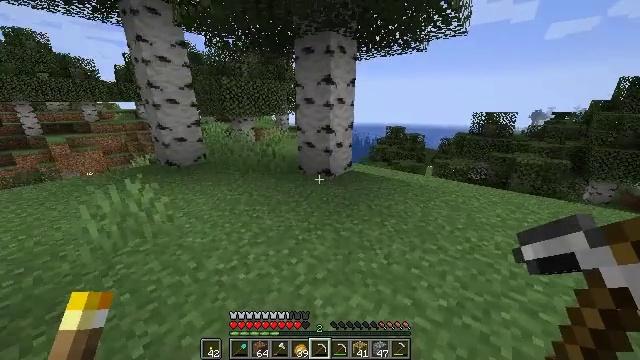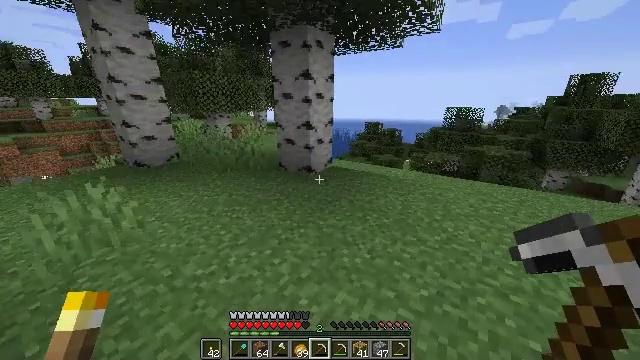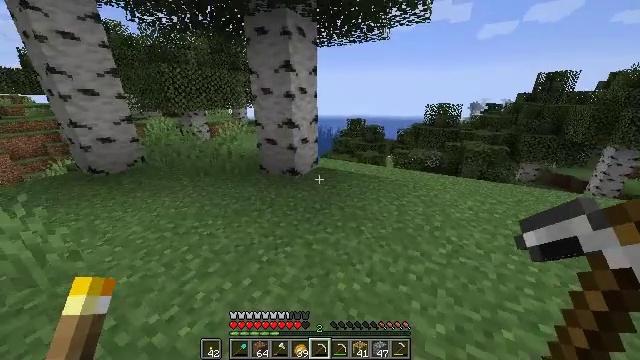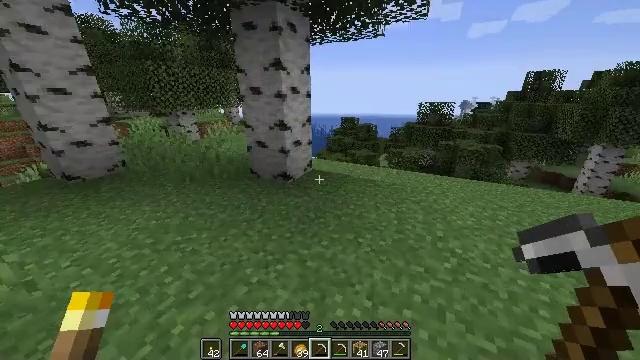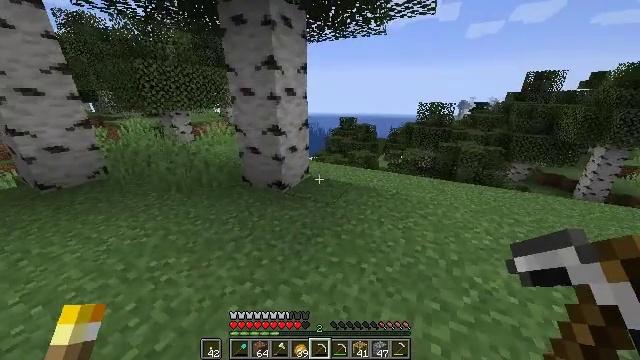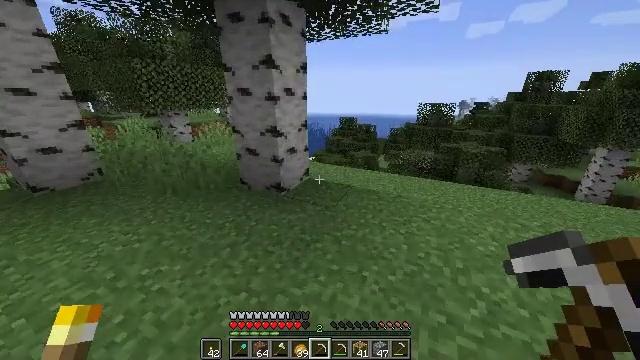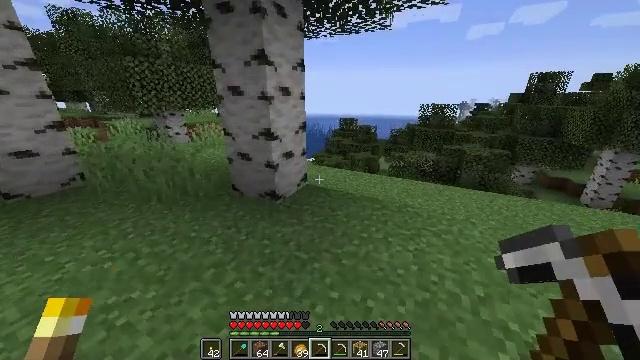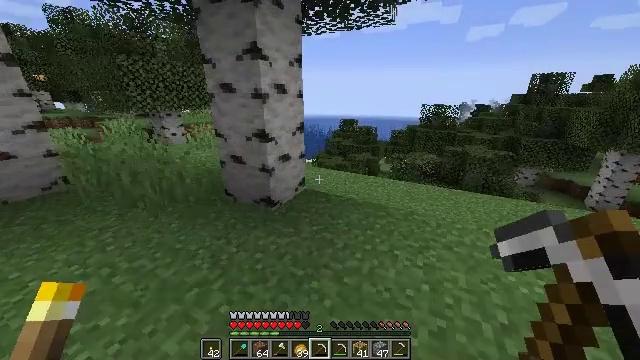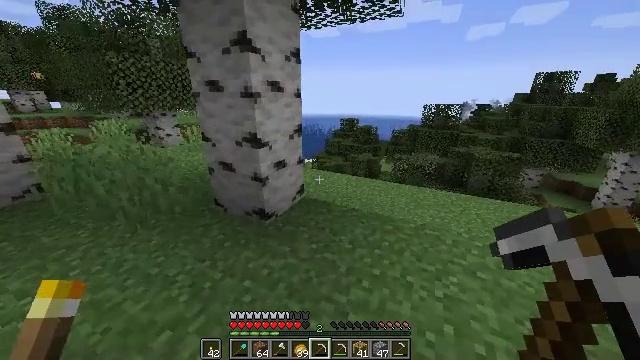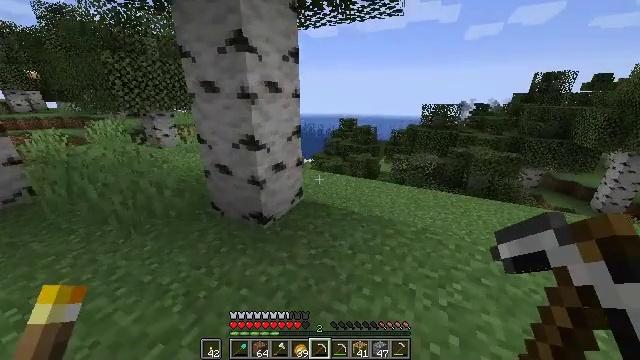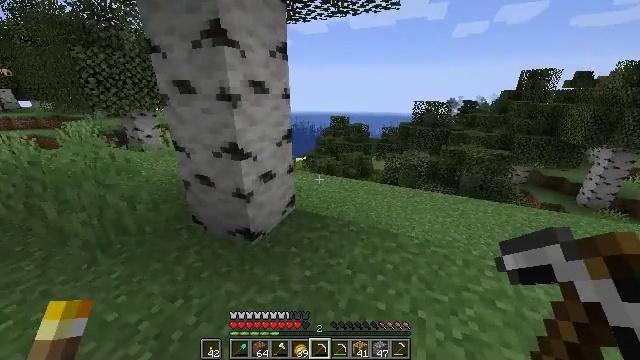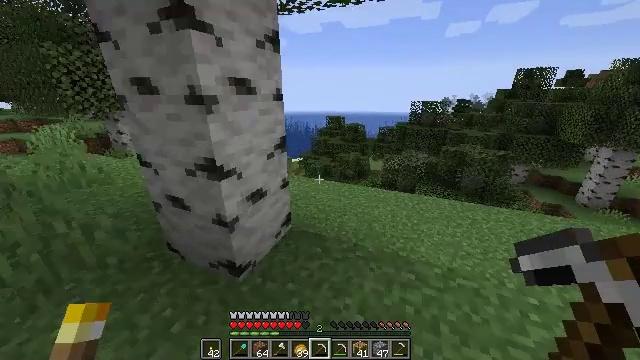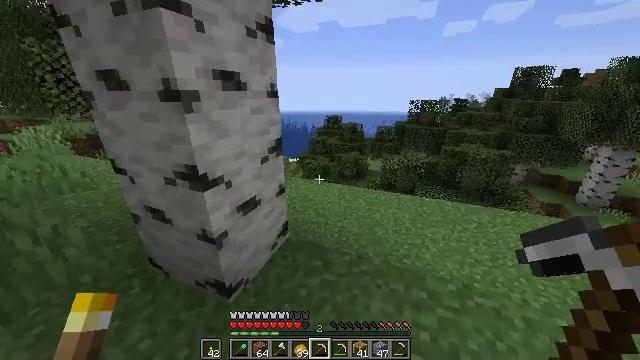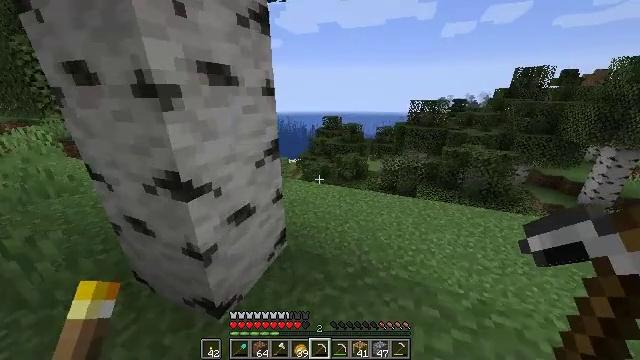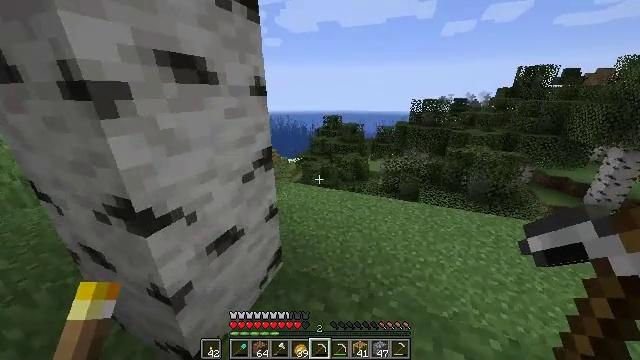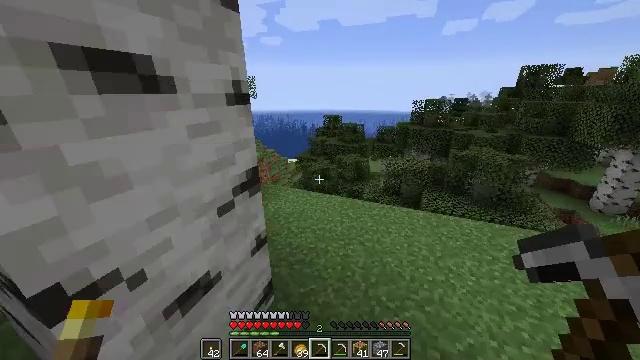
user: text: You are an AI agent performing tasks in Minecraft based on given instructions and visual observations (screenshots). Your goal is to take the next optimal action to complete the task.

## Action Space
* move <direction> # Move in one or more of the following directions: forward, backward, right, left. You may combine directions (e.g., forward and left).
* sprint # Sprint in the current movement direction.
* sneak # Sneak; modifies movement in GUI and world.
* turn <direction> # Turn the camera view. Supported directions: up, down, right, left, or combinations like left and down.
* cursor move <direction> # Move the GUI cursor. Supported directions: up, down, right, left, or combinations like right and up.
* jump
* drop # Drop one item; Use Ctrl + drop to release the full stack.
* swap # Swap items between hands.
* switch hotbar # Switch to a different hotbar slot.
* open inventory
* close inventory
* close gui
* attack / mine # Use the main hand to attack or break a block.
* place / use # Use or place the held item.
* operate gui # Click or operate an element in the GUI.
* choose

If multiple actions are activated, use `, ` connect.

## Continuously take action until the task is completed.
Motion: motion action
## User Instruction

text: Mine the kelp plant underwater.
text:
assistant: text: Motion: move forward, turn right and down, jump
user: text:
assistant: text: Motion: move forward, turn right
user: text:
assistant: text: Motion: move forward, turn right
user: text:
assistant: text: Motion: move forward
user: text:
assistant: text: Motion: move forward
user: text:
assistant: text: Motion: move forward
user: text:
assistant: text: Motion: move forward, sprint
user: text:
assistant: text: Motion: move forward, sprint
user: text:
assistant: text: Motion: move forward, sprint
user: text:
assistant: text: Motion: move forward, sprint, turn right
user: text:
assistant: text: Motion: move forward, sprint, turn right
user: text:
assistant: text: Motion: move forward
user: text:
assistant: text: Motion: move forward
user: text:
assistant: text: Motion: move forward, sprint
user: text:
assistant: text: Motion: move forward, sprint
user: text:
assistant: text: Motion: move forward, sprint
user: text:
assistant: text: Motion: move forward, sprint
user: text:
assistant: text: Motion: move forward
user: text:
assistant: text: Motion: move forward
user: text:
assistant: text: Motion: move forward
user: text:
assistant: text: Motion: move forward, sprint, turn left
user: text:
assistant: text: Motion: move forward, sprint, turn left
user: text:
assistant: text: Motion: move forward, sprint, turn left
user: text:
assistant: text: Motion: move forward, sprint, turn left
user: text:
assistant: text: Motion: move forward, turn left
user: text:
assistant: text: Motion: move forward, turn left
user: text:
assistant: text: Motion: move forward, turn left
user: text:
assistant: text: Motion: move forward, turn left
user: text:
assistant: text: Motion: move forward, sprint, turn left
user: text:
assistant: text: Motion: move forward, sprint